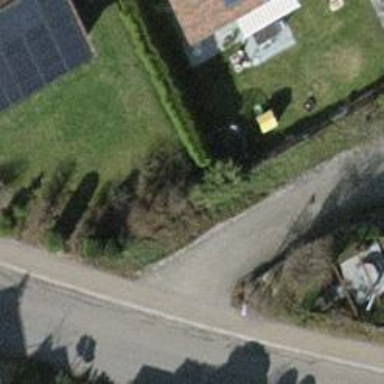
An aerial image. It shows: Hedge acting as barrier.